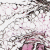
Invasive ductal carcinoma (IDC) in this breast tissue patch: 0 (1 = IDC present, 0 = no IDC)